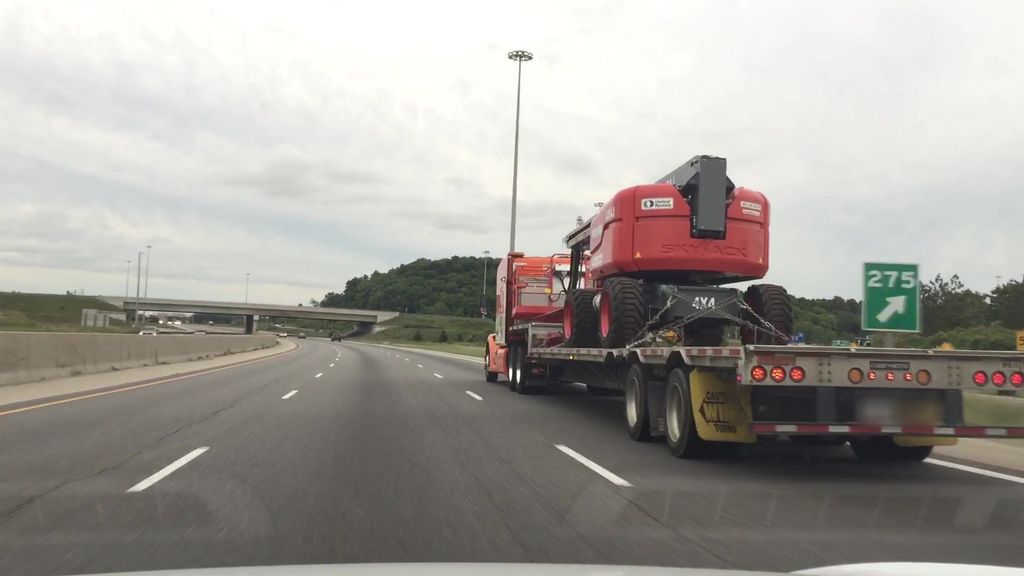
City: kitchener-waterloo